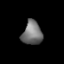
Tissue: lung
Cell type: Fibroblasts
Senescence score: 0.5623
Nuclear area (px): 460
Mean DAPI intensity: 115.339